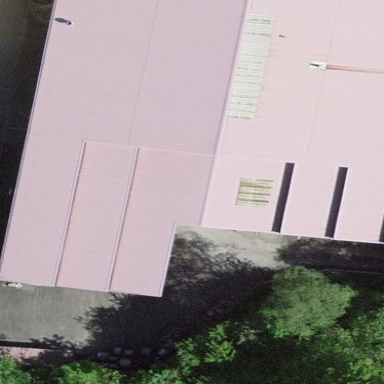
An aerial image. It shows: Warehouse.